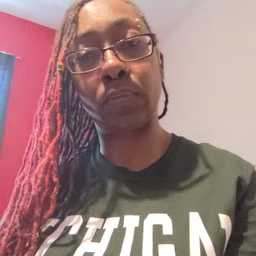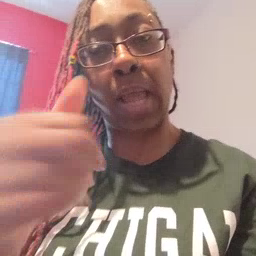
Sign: hide